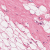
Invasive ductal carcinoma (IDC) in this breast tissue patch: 0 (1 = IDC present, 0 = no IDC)